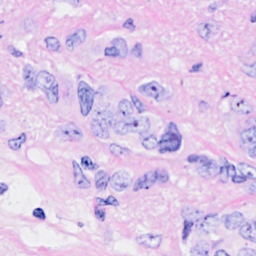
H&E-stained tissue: Breast